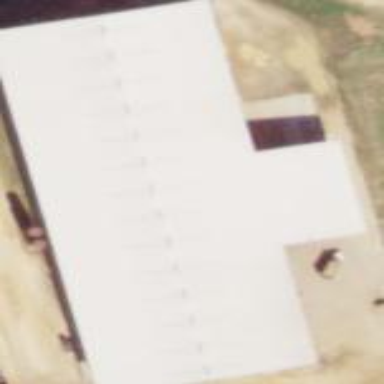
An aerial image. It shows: Farm auxiliary building.